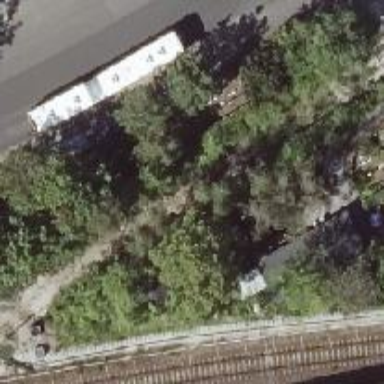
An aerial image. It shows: Abandoned historic industrial railway.